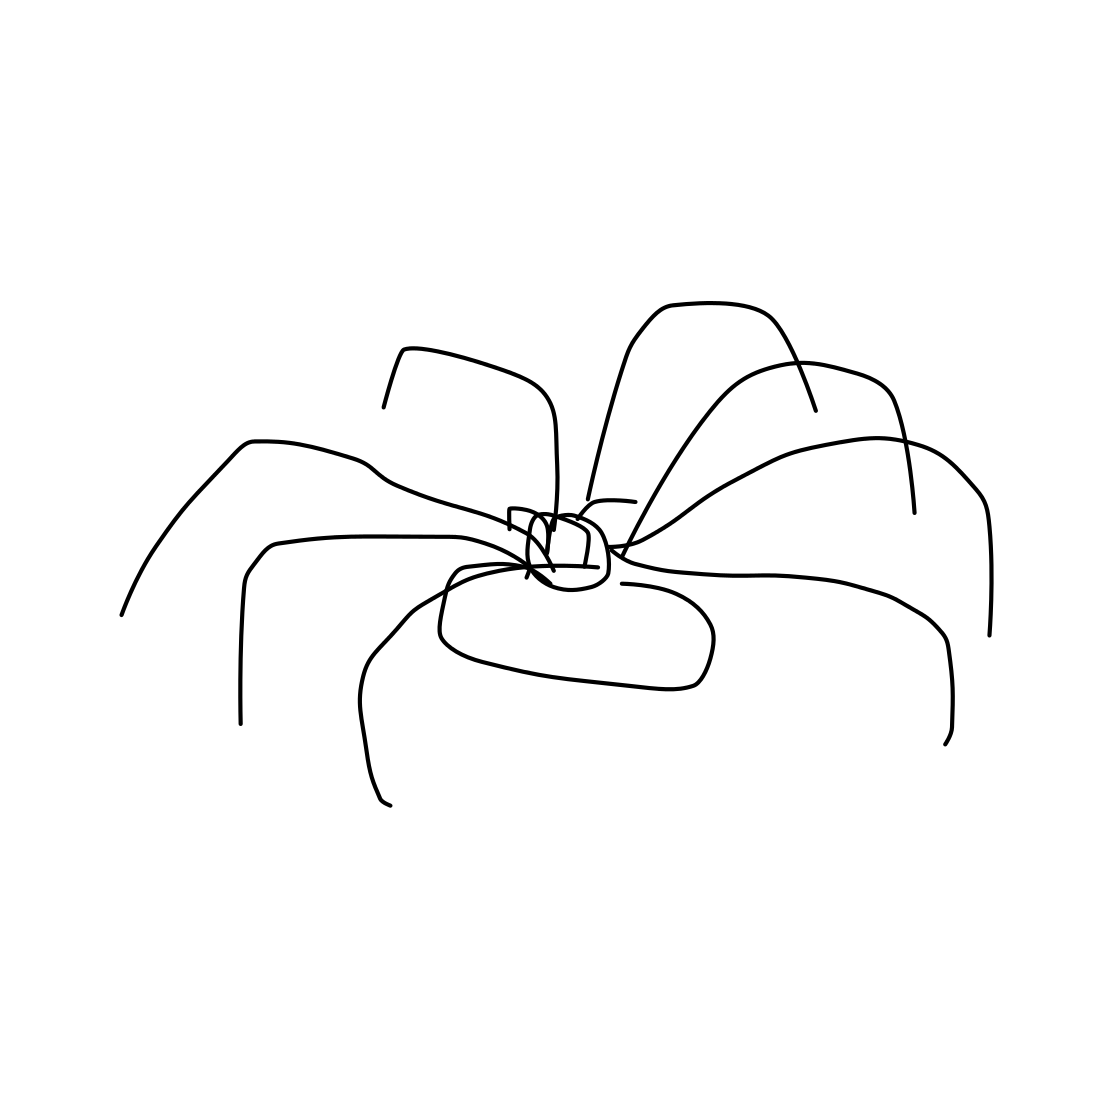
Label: spider